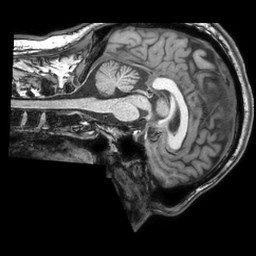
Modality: T1w
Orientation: sagittal
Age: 41
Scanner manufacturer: philips
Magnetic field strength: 3 T
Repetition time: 0.007 s
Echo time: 0.003501 s